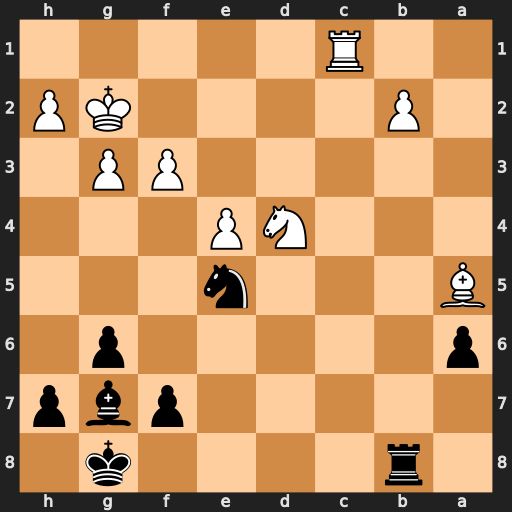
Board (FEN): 1r4k1/5pbp/p5p1/B3n3/3NP3/5PP1/1P4KP/2R5
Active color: b
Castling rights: -
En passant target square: -
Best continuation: Nd3 Rc4 Nxb2 Nc6 Nxc4